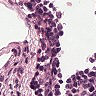
Metastatic tissue present: no